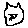
Label: cat